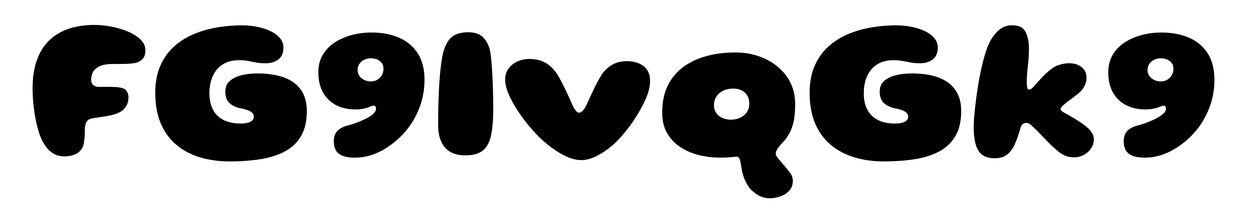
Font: Gluten_ExtraBold